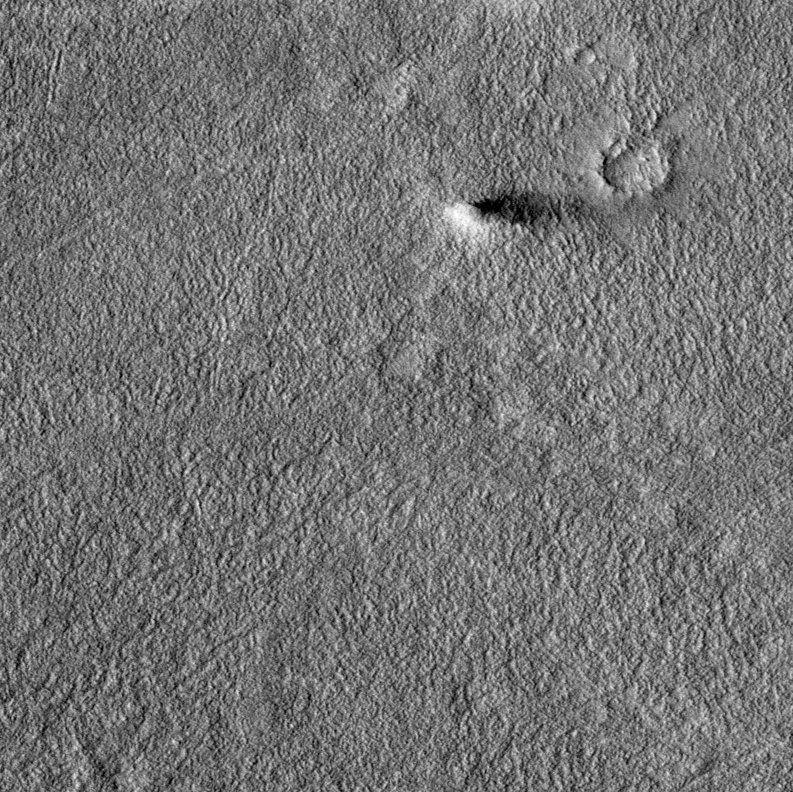
Label: dustdevil